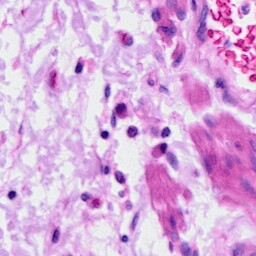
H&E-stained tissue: Ovarian